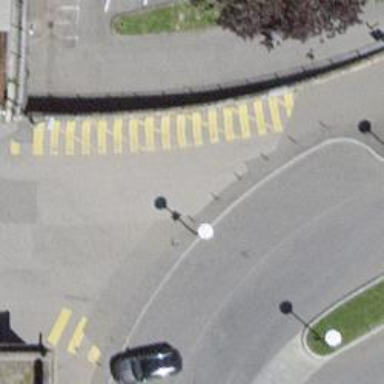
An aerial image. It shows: Bollard.